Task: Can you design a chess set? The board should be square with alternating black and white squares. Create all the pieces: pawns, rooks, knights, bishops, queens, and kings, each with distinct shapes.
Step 384:
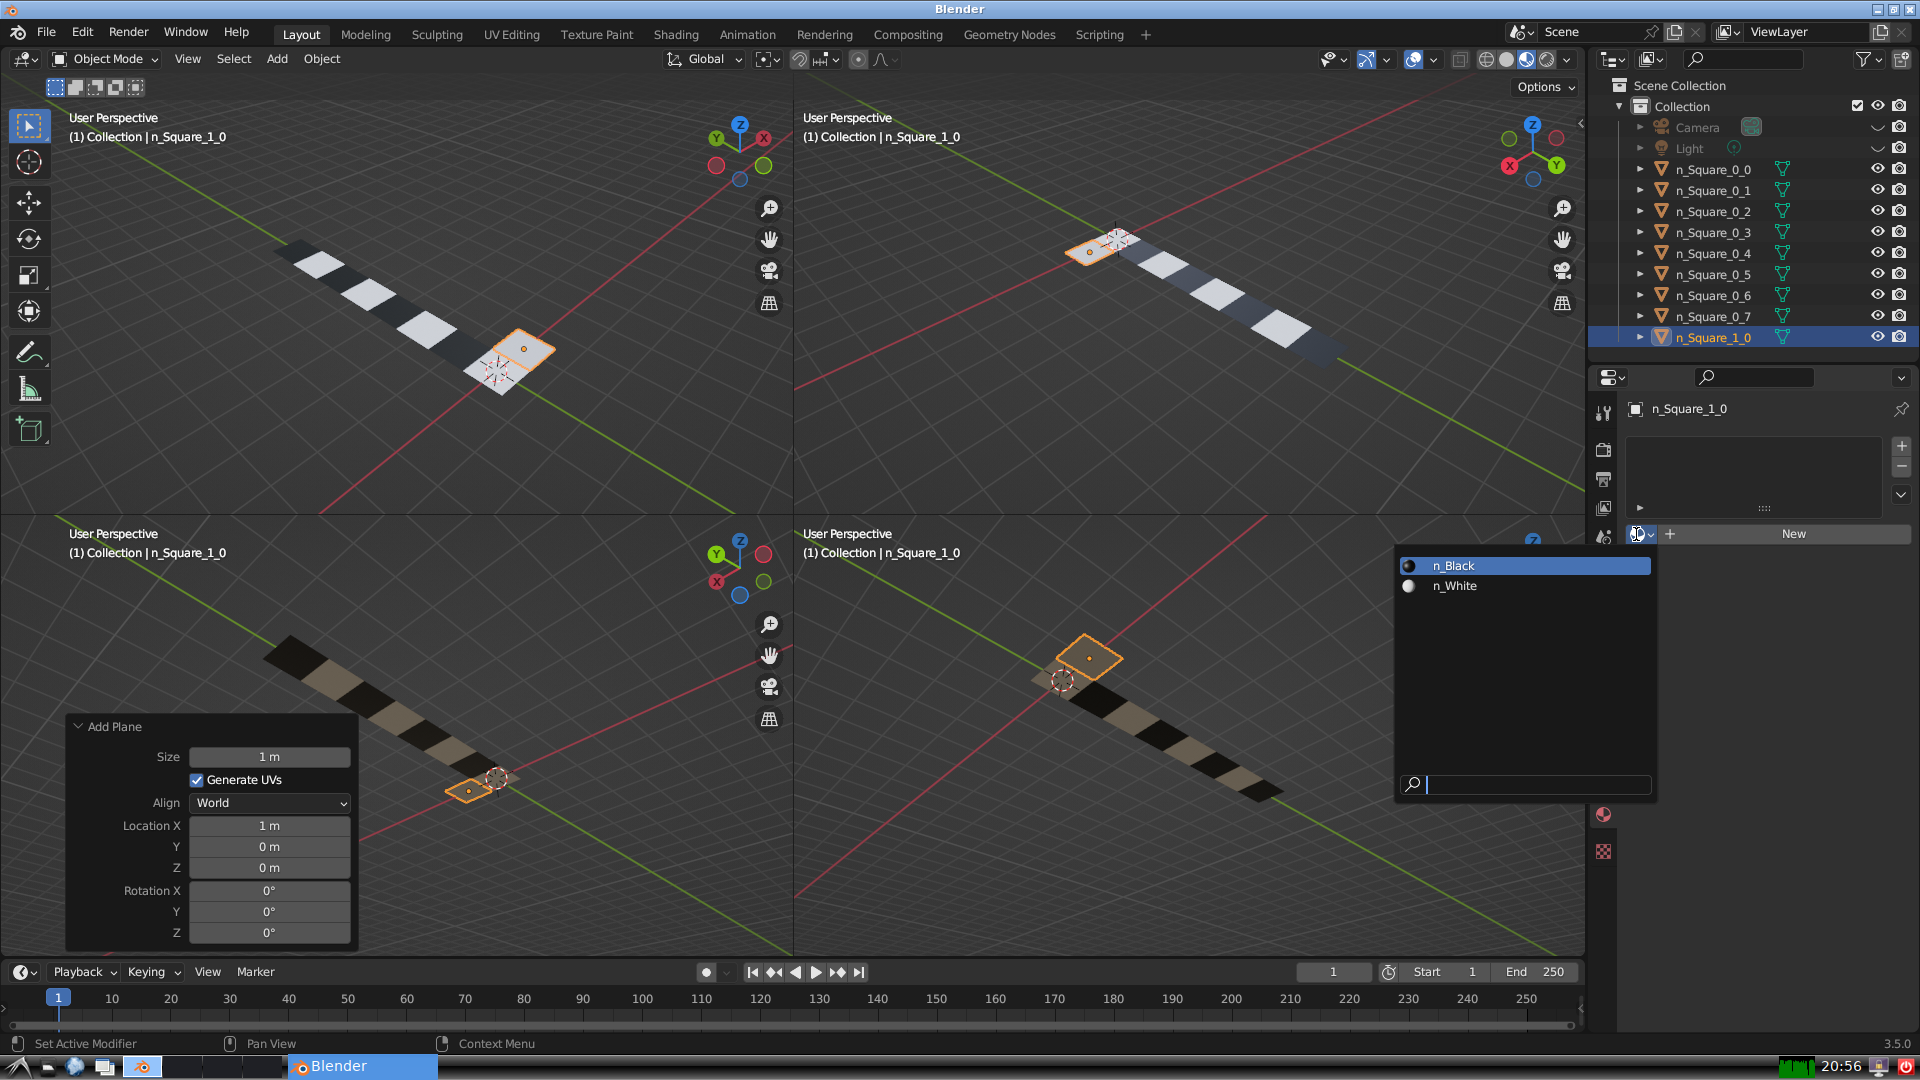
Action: input_text: n_Black